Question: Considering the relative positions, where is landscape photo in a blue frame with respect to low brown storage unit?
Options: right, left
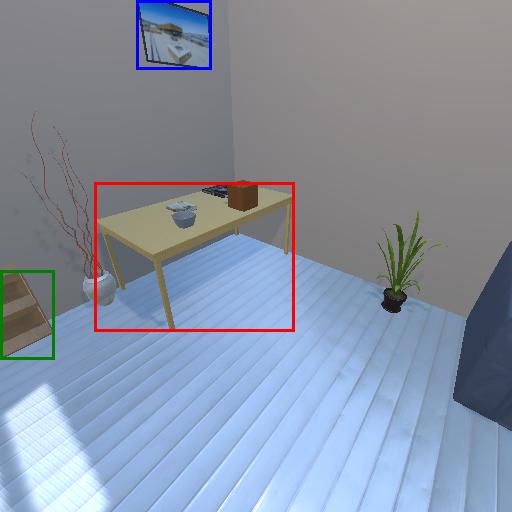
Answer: right